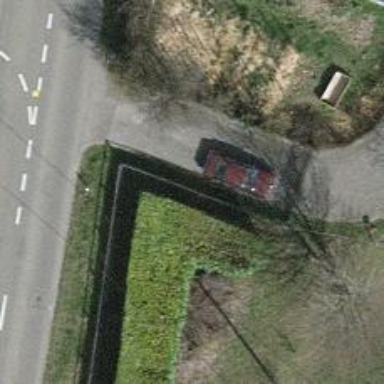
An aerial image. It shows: Bus stop along the road.